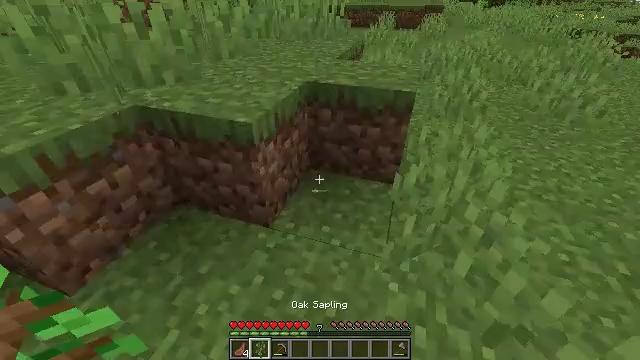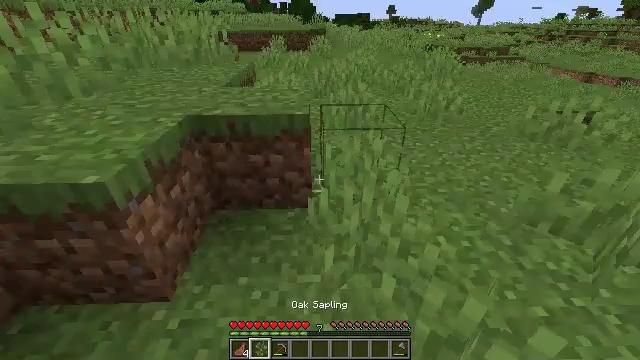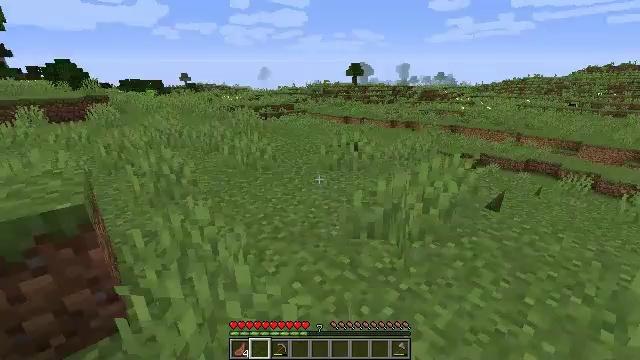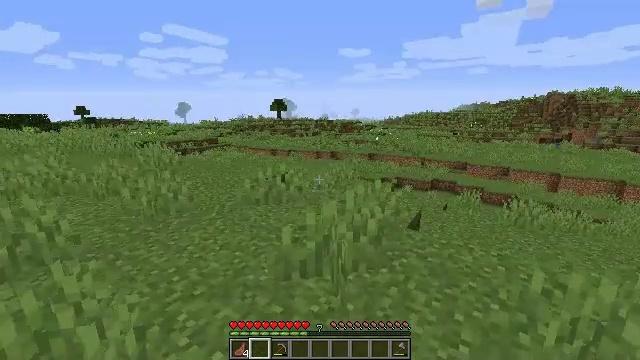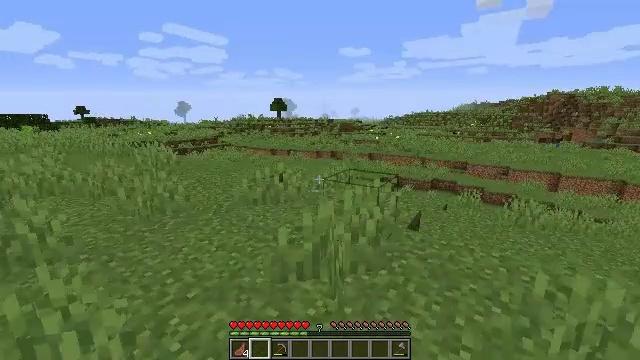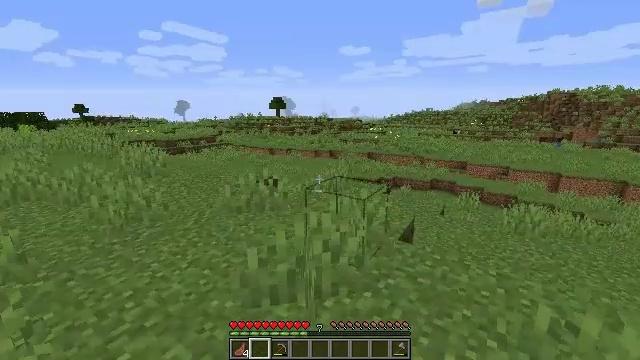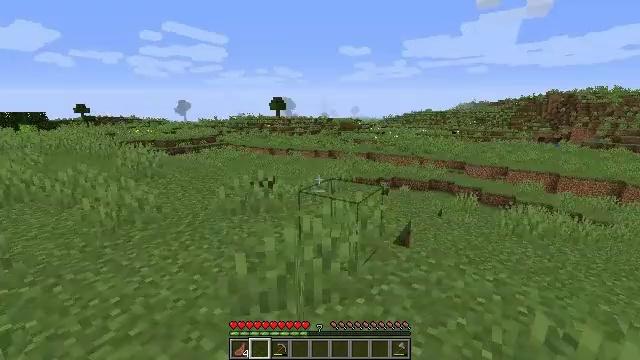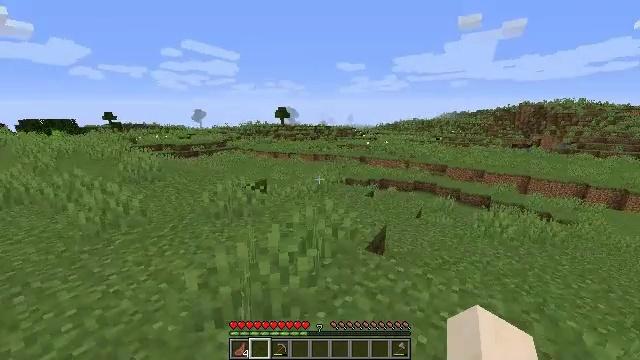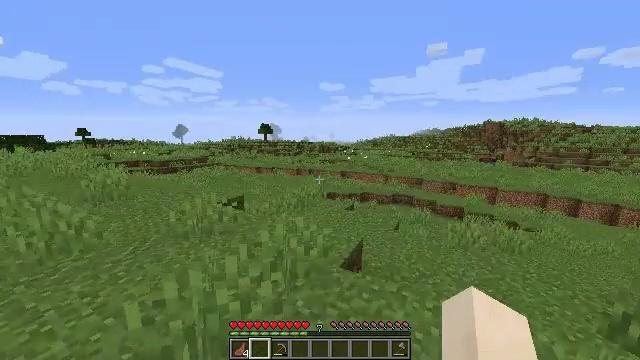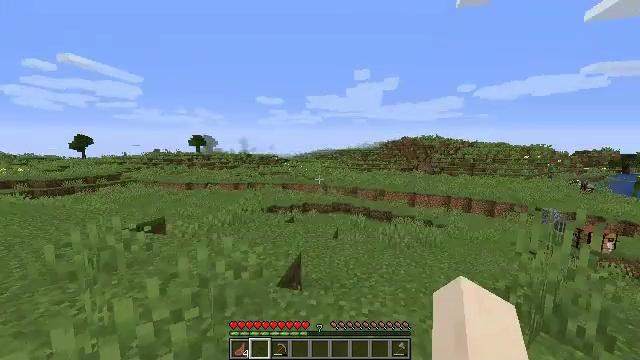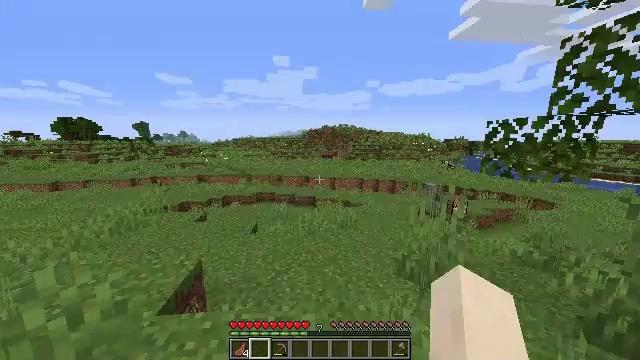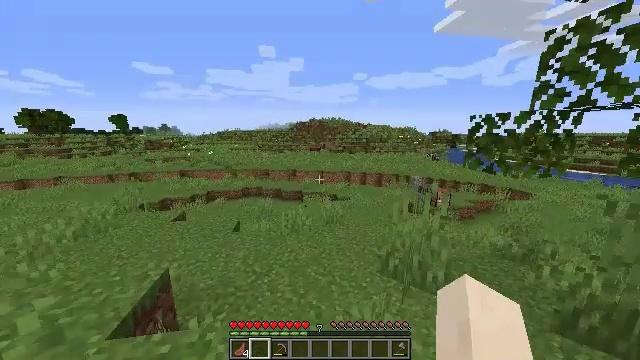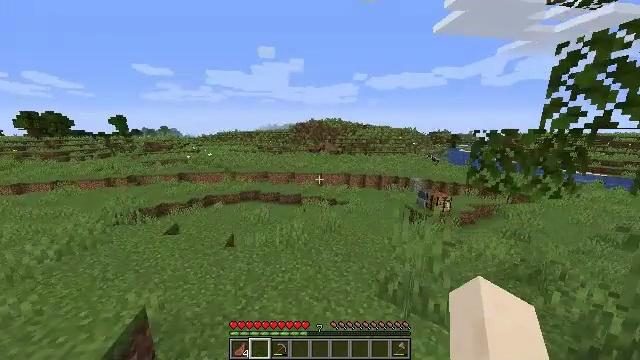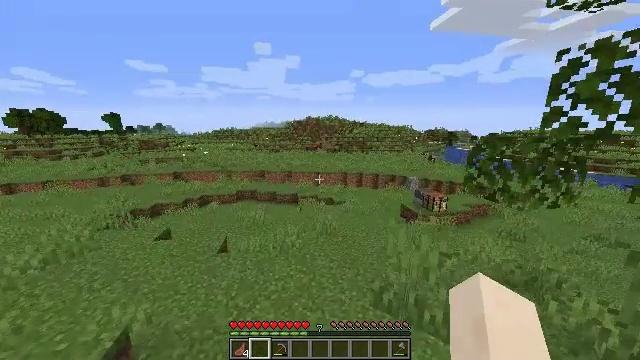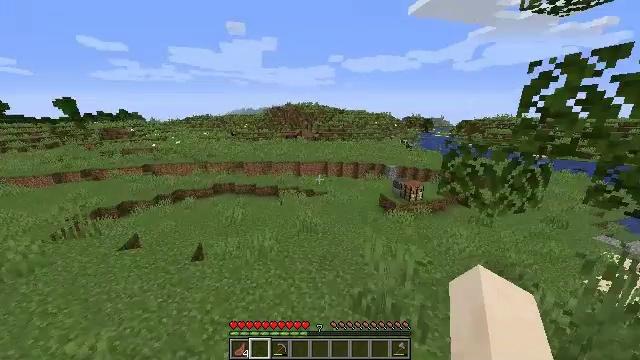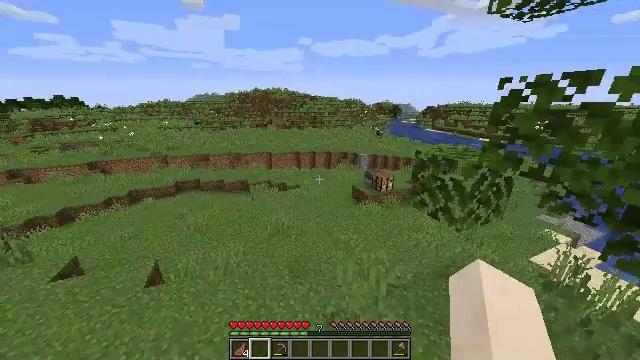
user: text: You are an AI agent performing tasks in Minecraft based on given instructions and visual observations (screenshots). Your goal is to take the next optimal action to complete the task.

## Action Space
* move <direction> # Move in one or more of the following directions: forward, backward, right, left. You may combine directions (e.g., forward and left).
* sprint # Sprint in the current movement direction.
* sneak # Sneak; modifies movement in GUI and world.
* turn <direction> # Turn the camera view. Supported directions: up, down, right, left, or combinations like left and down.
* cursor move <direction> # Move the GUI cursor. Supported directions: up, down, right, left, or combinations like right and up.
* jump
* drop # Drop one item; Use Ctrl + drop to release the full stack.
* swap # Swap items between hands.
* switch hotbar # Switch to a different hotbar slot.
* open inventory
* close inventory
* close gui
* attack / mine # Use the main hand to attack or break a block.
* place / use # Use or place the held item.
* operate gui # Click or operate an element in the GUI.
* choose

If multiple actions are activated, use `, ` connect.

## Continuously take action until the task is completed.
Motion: motion action
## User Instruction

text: Drop an ink sac.
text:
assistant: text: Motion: move forward and move right, turn right and up
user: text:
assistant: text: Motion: move forward and move right, turn right and up
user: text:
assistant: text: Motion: move forward and move right, turn right and up
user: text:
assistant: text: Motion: move forward and move right
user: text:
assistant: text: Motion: move forward and move right, sprint
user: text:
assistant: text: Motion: move forward and move right, sprint
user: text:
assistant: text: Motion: move forward and move right, sprint
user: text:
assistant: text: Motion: move forward and move right, sprint, turn right and up
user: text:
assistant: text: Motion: move forward and move right, sprint, turn right and up
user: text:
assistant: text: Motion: move forward and move right, sprint, turn right and down
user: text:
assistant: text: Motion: move forward and move right, sprint, turn right and down
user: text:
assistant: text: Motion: move forward and move right, sprint, jump
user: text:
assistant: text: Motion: move forward and move right, sprint, jump
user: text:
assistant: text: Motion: move forward, sprint, turn right and down, jump
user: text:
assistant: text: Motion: move forward, sprint, turn right and down, jump
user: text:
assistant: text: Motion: move forward and move left, sprint, turn right and down, jump
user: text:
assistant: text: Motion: move forward and move left, sprint, turn right and down, jump
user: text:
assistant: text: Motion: move forward and move left, sprint, turn right
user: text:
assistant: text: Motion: move forward and move left, sprint
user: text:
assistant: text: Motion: move forward and move left, sprint, turn right
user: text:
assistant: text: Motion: move forward and move left, sprint, turn right
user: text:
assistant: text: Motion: move forward and move left, sprint, turn right
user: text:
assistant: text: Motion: move forward and move left, sprint, turn right
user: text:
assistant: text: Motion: move forward and move left, sprint, turn right and up
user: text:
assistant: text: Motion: move forward and move left, sprint, turn right and up
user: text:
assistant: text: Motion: move forward and move left, sprint, turn right and up, jump
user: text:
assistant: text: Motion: move forward and move left, sprint, jump
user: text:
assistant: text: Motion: move forward and move left, sprint, turn right, jump
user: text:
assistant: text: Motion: move forward and move left, sprint, turn right, jump
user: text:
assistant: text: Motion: move forward and move left, sprint, turn right, jump